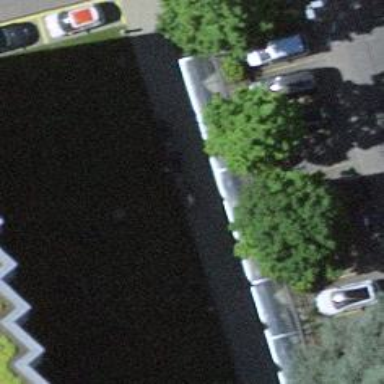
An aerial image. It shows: Bicycle parking area with stands.